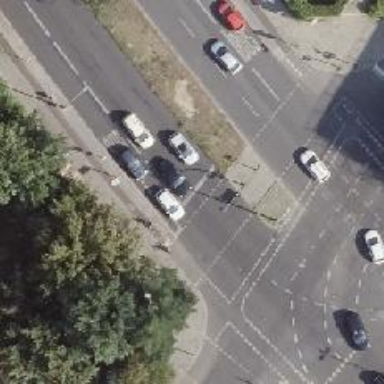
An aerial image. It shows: Road with traffic signals controlling the flow of traffic.